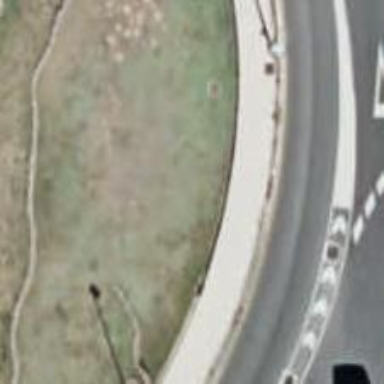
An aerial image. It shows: Sidewalk.